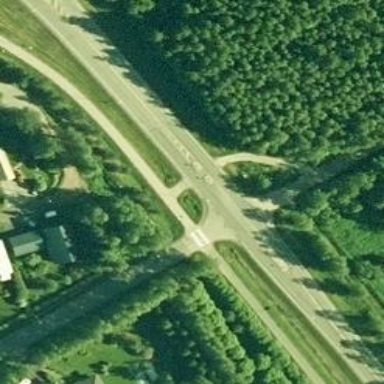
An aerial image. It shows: Asphalt cycleway.